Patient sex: F
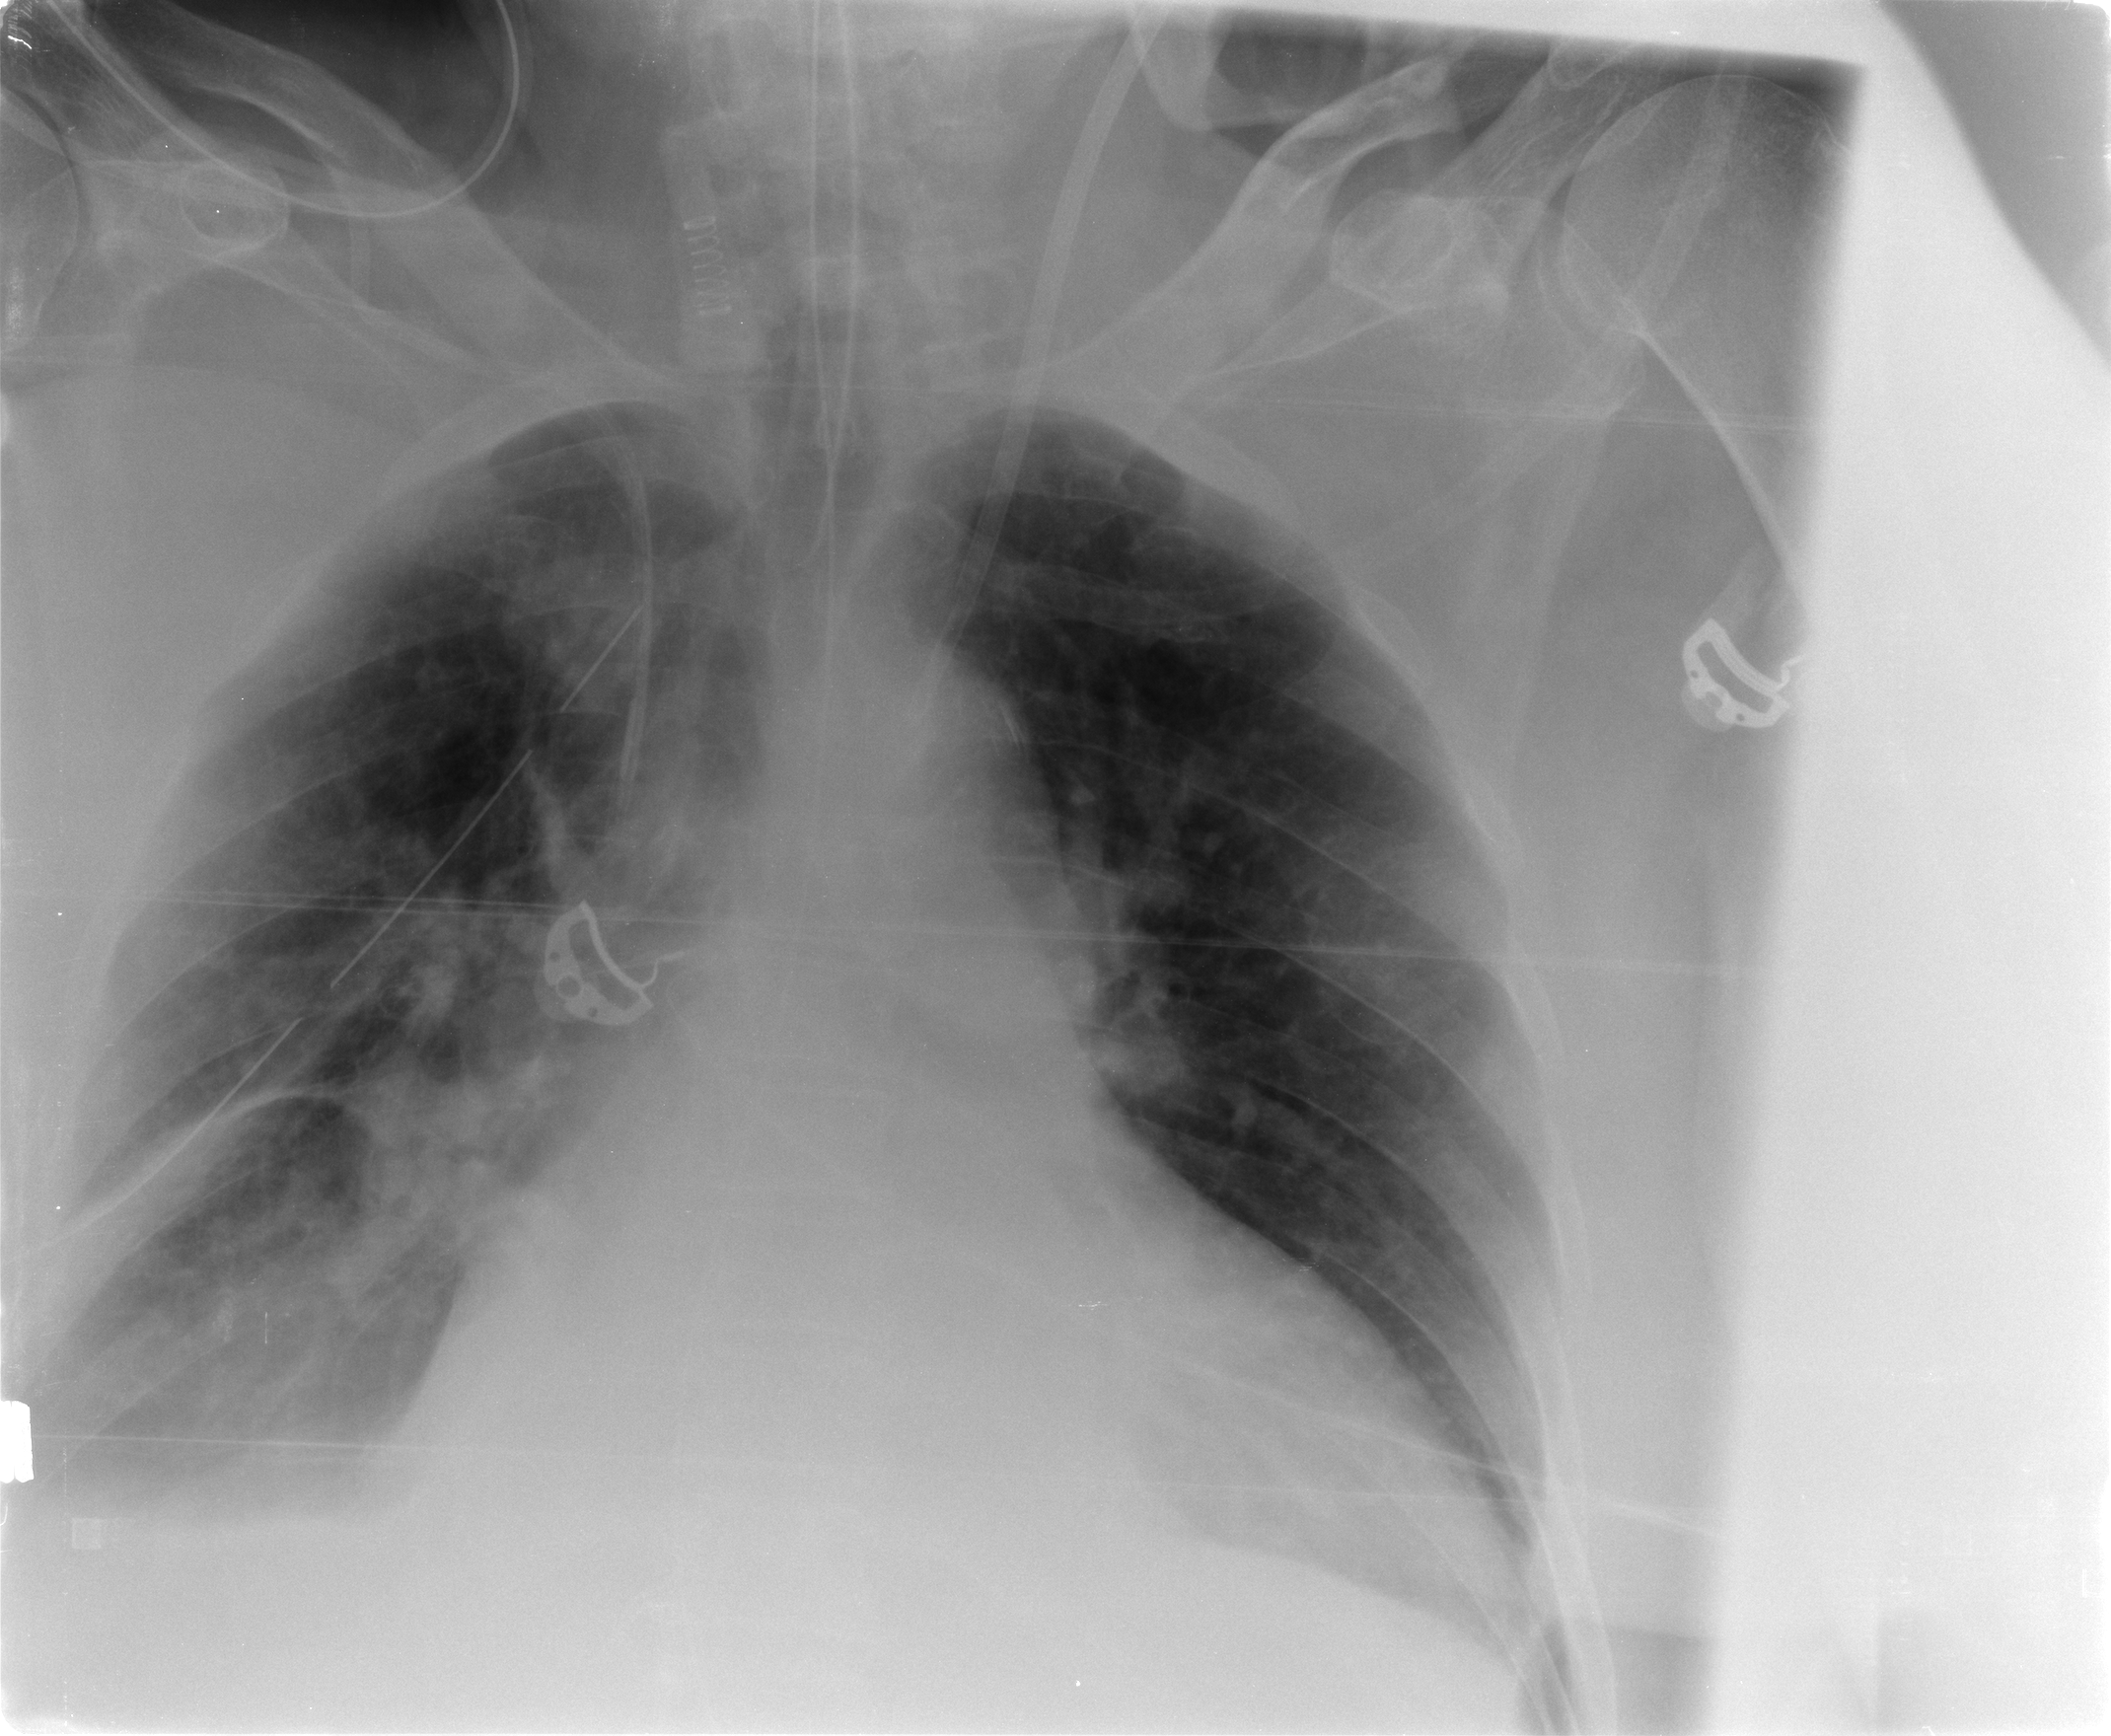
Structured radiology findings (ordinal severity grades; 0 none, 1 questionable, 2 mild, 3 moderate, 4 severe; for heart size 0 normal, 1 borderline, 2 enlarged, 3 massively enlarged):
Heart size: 3
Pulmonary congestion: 0
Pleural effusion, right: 2
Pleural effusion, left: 0
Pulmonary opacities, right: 2
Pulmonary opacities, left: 0
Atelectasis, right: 2
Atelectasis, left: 2